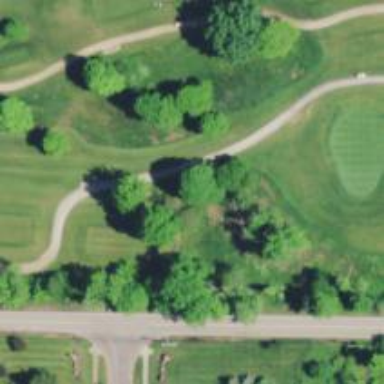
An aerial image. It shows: Grass area designated as golf tee.